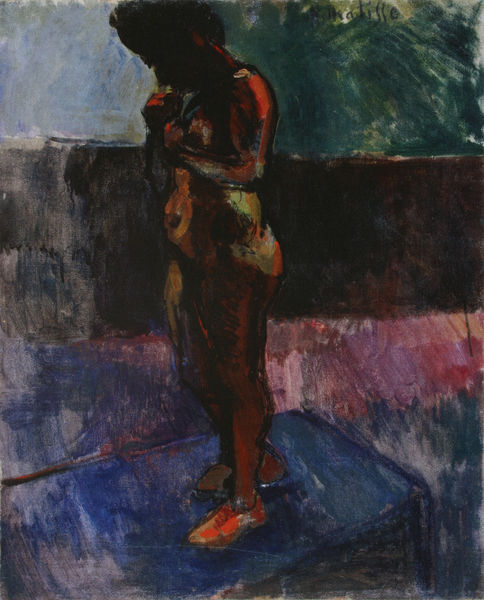
Titel: Nu aux souliers roses, Akt mit rosa Schuhen
Künstler: Henri Matisse
Institution: Collection Jan Krugier et Marie-Anne Krugier-Poniatowski
Schlagwörter: akt, baum, blau, dunkel, himmel, kopf, mann, nackt, nackter, weiß, bäume, grün, braun, brust, bunt, busen, frau, grau, haar, hintergrund, licht, profil, raum, schwarz, skizze, tisch, park, rot, tuch, expressionismus, flächig, wand, arm, arme, inkarnat, mensch, sockel, stehen, hals, hände, signatur, brücke, figur, kind, person, rosa, schulter, schultern, garten, brüste, farbig, hintern, seitlich, modell, umrisse, perspektive, schuhe, moderne, abstrakt, farben, fläche, flächen, modern, mauer, dunkelgrün, lila, schattierung, schattierungen, violett, linien, nacken, steg, homme, bett, läufer, nabel, bauch, podest, bauchnabel, brustwarze, scham, denkerpose, striche, umriss, unscharf, gauguin, schwarze, linie, farbflächen, noir, seite, kiste, schuh, tischplatte, pinselduktus, henri, würfel, verschwommen, sombre, pinselstriche, horizontal, moderner, schüchtern, matisse, speck, bleu, box, henri matisse, enfant, fauvismus, pastel, laufsteg, fauve, standfläche, ganzkörperansicht, impressionesmus, kiste7, kopfgebeugt